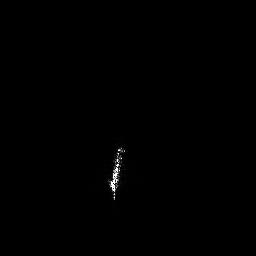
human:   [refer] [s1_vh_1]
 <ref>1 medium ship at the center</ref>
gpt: <box>[[40, 55, 48, 78, 0]]</box>